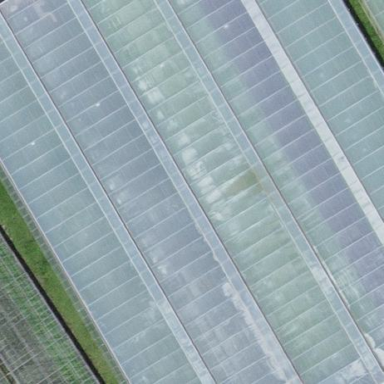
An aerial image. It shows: Greenhouse.